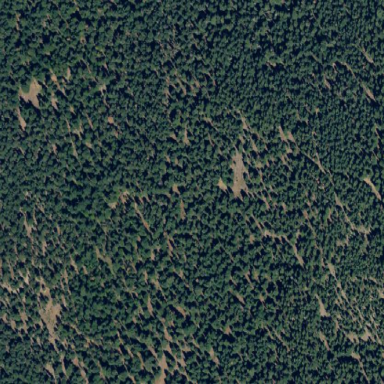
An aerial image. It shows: Forest area.